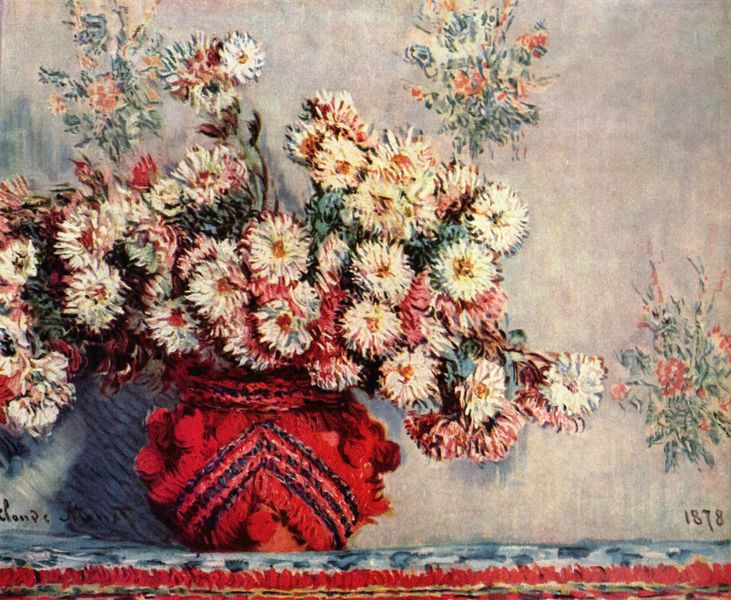
Titel: Stilleben mit Chrysanthemen
Künstler: Claude Monet
Standort: Paris
Institution: Musée d'Orsay
Schlagwörter: blau, blätter, dunkel, gemälde, schatten, weiß, grün, impressionismus, blume, blumen, frankreich, grau, hell, hintergrund, orange, tisch, blüten, rot, tuch, muster, teppich, wand, signatur, tischdecke, tischtuch, öl, zweige, fransen, stickerei, stoff, strick, decke, borte, rosa, krug, stilleben, stillleben, vase, fell, blumentopf, topf, schrift, sommer, datierung, mauer, lila, violett, weis, rand, blue, fringe, oil, red, white, carpet, gray, green, grey, interior, painting, portrait, table, tapete, wall, yellow, handarbeit, monet, datum, floral, gestreift, streifen, flowers, knit, oil painting, pattern, pink, plüsch, rug, tapestry, strauss, plant, pot, wallpaper, jahreszahl, gesteck, abbild, blumenstrauss, bouquet, gefäß, blumenmuster, blumenstillleben, schraffur, stempel, geometrisch, blumentapete, geblümt, flower, background, nature, water, silleben, claude, claude monet, bommel, plants, gebinde, kitsch, textil, brushstroke, impressionism, shadow, fabric, french, volkskunst, shelf, astern, small, strohblumen, still life, leaves, art, colorful, flower pot, signature, study, lines, überzug, cloth, gestrickt, margeriten, aquarell, stripes, sunflower, canvas, bud, chrysanthemen, wool, tablecloth, mural, margariten, margarithen, modernism, arrangement, blumensträusse, triangle, embroidery, date, year, tapede, dying, thorns, bouqet, chrysanthemums, daisy, dasies, linen, margareten, margueriten, stillife, zinnia, palette, sketchy, tassle, tassles, pflanze, 1878, rote vase, stilllebe, dante, motif, dating, mums, pisture, name, daisies, petal, petals, intense, peonies, autograph, bunch, backround, blooming, flwoers, pallete, `878, magnolie, weiße, ikebana, asteraceae, bl,umen, claude monte